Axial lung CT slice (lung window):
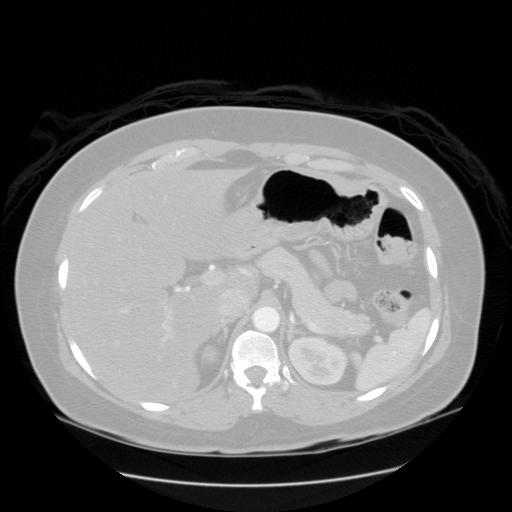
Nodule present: no